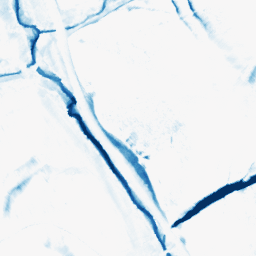
Category: morphological
Decomposition family: morphological_diamond
Decomposition parameters: operation: closing
radius: 10
Upsampling method: lanczos
Upsampling parameters: scale: 2
Upsampling scale: 2